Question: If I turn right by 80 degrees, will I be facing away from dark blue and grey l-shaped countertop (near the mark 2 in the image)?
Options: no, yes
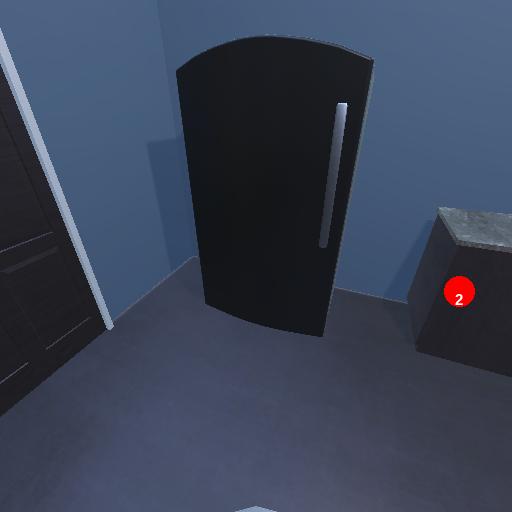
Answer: no